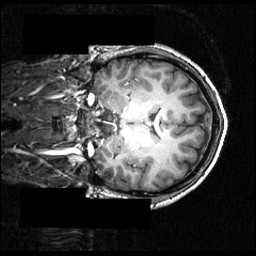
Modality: T1w
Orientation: coronal
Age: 22
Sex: male
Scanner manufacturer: siemens
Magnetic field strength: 3.951 T
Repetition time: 1.5 s
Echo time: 0.00335 s